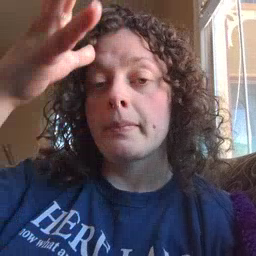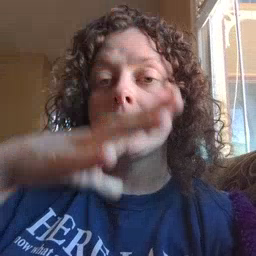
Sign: man